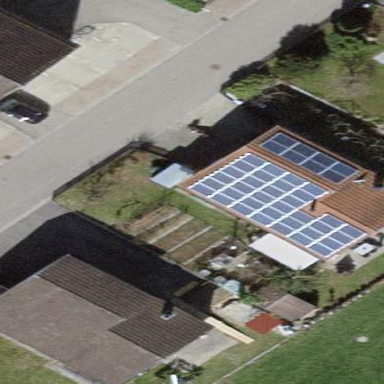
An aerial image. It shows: Small solar photovoltaic panel generator is producing electricity.